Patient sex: F
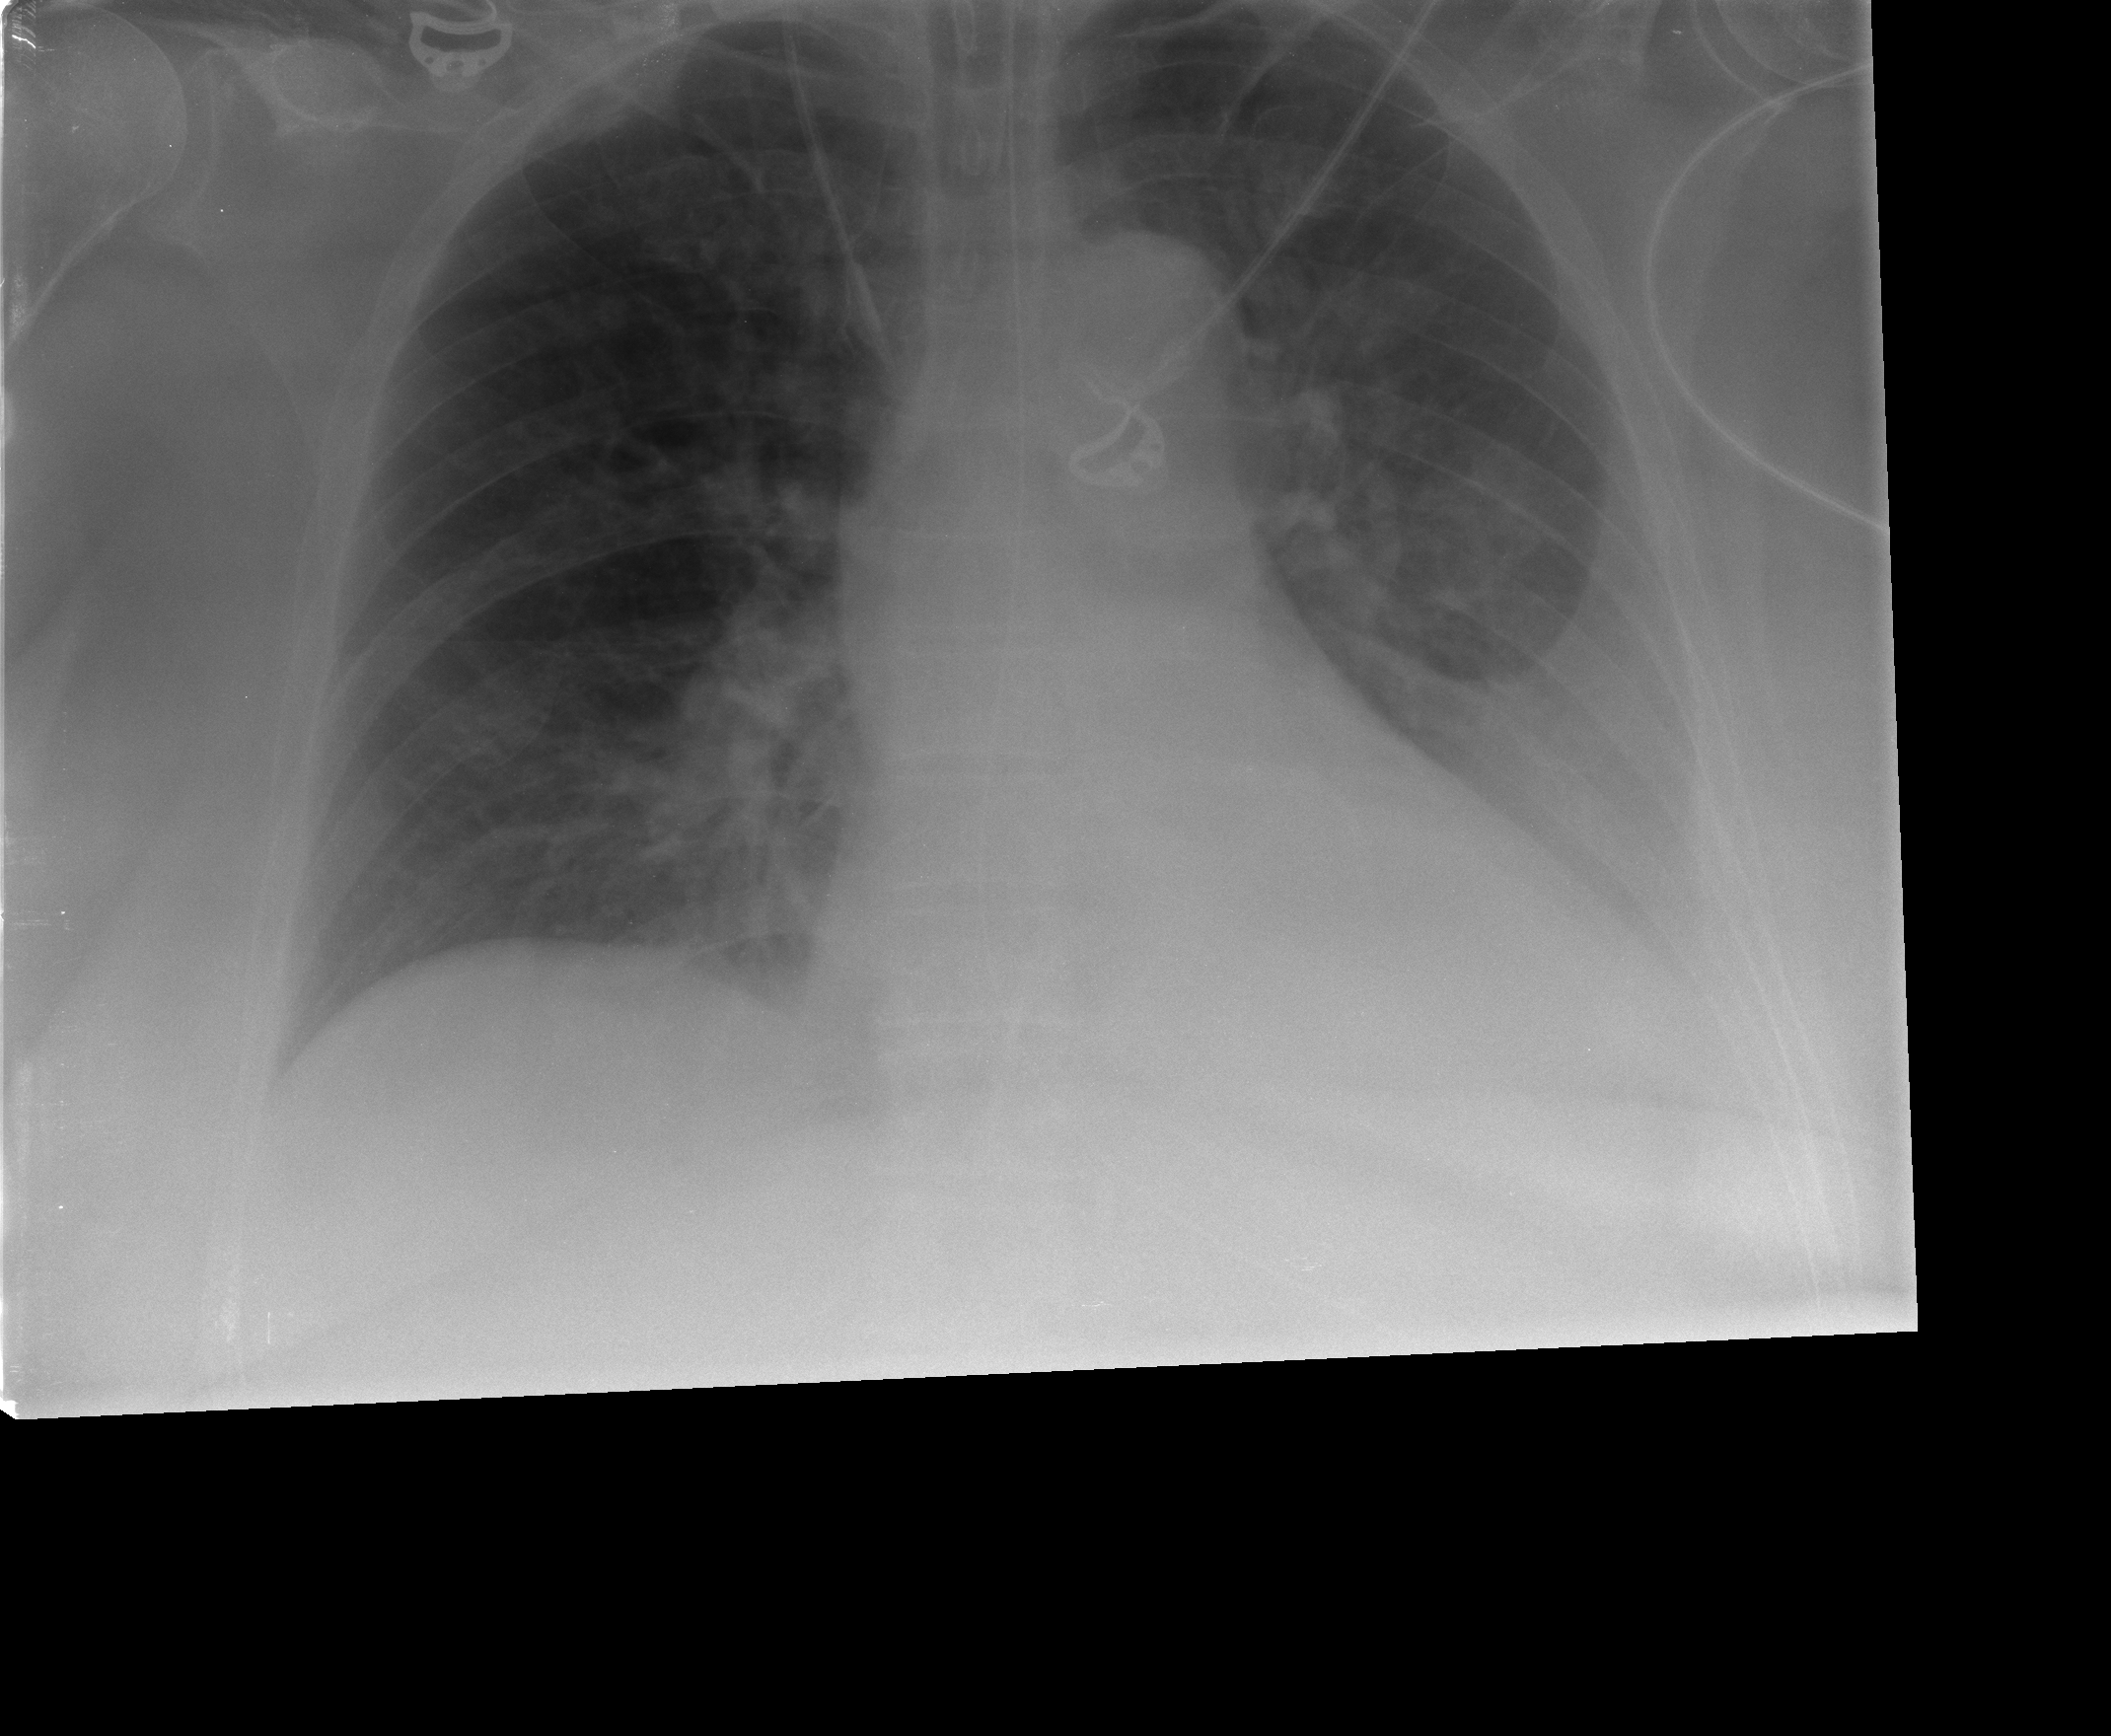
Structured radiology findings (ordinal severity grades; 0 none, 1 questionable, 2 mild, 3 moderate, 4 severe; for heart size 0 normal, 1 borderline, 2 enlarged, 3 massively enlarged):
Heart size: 0
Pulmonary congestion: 2
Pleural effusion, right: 1
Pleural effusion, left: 2
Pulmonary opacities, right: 2
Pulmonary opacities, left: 2
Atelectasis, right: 2
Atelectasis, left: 2